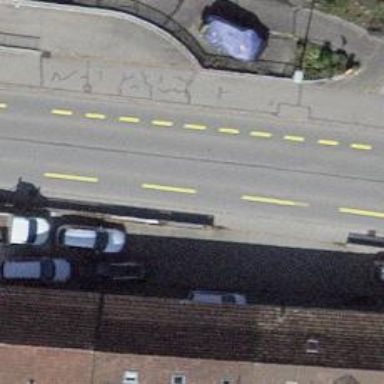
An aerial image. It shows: Secondary road with cycle lanes on both sides. The sidewalk on the right side has asphalt surface.